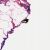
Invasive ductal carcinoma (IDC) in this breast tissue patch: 0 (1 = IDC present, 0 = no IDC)